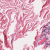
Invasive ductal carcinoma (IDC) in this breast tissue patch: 0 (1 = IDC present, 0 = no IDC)